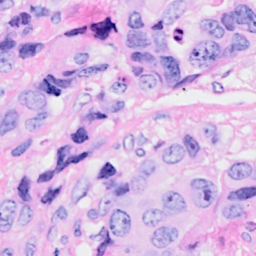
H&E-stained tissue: Breast